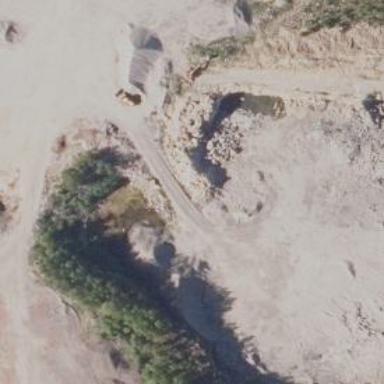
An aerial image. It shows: Quarry area rich in gravel resources.